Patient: sex M, age 60
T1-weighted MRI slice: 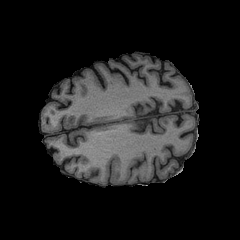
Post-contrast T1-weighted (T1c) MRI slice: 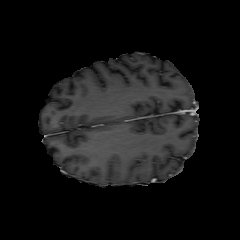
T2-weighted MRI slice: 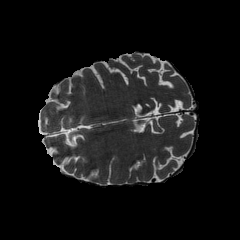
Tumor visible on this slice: no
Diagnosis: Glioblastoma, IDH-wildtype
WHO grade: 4